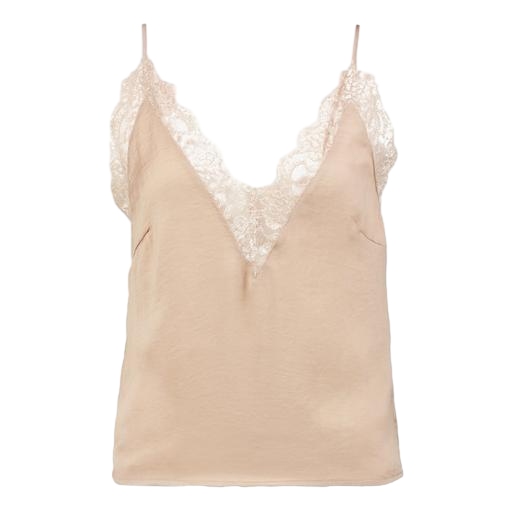
multicolor vila brown lace detail cami, beige joan cami, beige ezra busty cami, white background